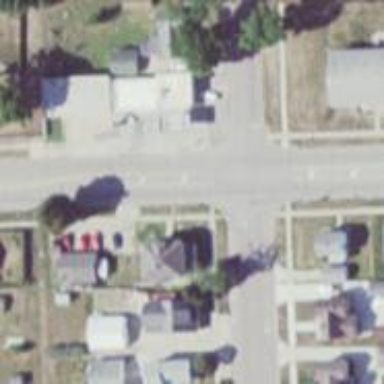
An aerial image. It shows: Road with stop sign.